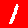
Digit: 1